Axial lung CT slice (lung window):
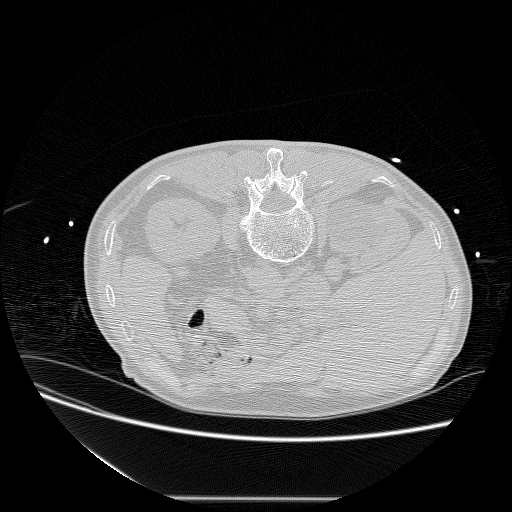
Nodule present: no